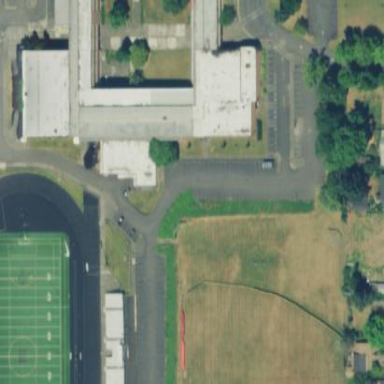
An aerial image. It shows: School.